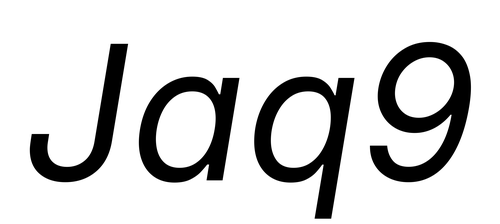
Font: Inter-Italic_Italic